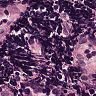
Metastatic tissue present: no